Field crop: tomato
Growth stage: 1
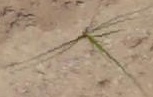
Species: cyperus